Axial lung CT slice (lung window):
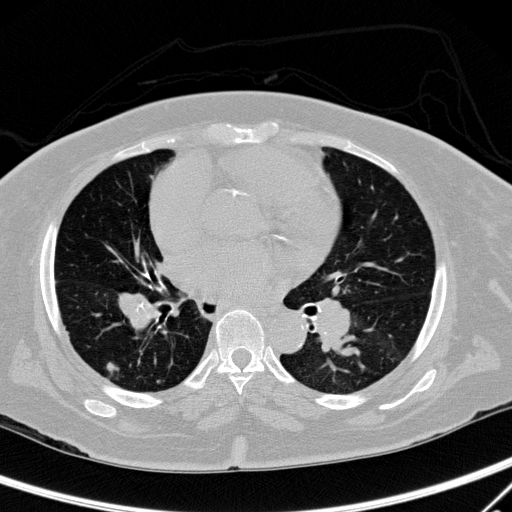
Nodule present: yes
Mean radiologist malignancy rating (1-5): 5